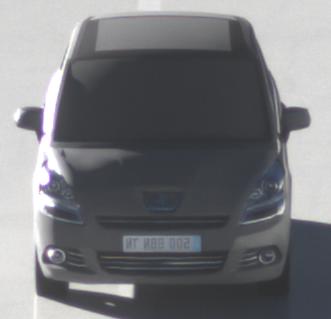
Make: Peugeot
Model: 5008 120 VTi
Detailed model: 5008 (I) Van
Model produced from: 2009/10
Model produced until: 2011/07
Doors: 5
Color: gray
Road condition: wet road
Daytime: morning or afternoon
Contrast: high contrast